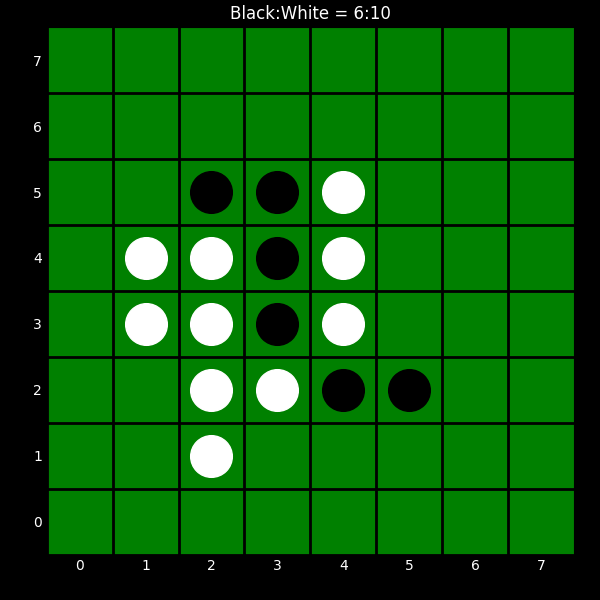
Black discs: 6
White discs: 10